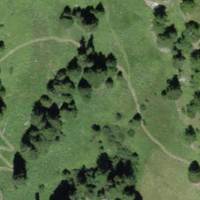
EUNIS habitat code: 24
Species observed at this site:
Astrantia major
Campanula barbata